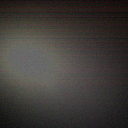
Screen state: off